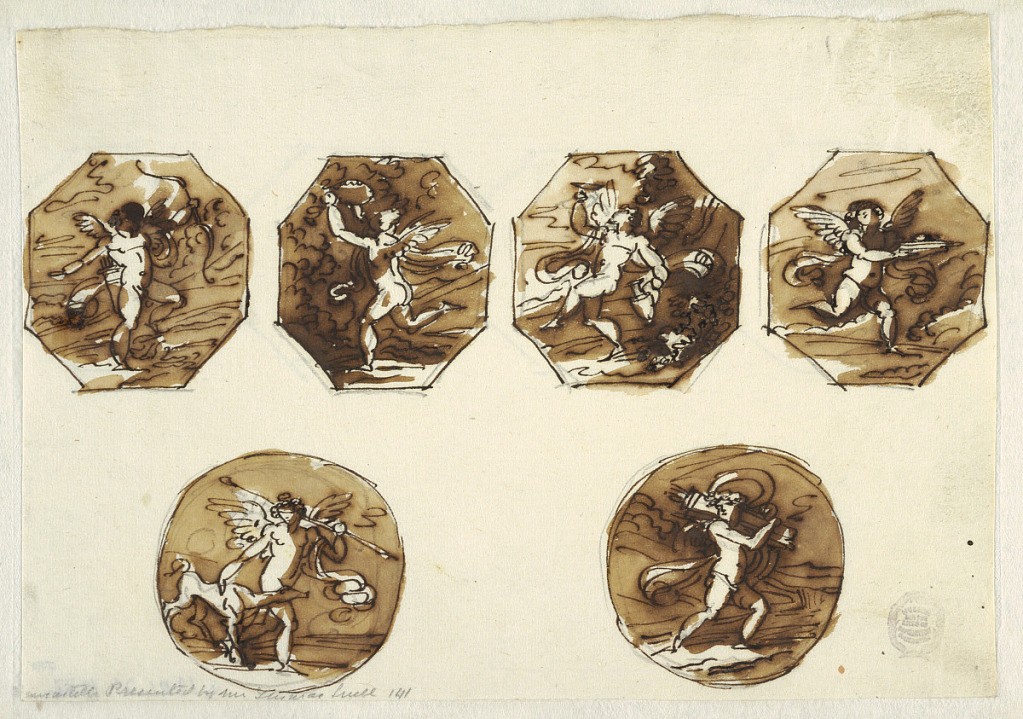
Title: Putti in Four Octagons and Two Circles
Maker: Felice Giani, Italian, 1758–1823
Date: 1810–20
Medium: Pen and brown ink, brush with brown wash over black chalk with traces of graphite on off white laid paper
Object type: Drawing
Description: Horizontal rectangle. Upper row: octagons showing first putto with bow and quiver at back; second putto running with wreath; third putto dancing with bowl and pitcher; fourth putto running and carrying dish.  Bottom row: circles. At left, male putto with spear and dog. At right, putto walking and carrying quiver upon left shoulder. All representations include landscapes.